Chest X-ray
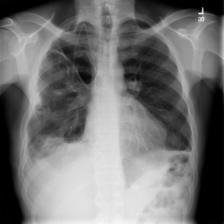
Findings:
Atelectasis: negative
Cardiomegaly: negative
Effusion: negative
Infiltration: negative
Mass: negative
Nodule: negative
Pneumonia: negative
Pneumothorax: positive
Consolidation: negative
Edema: negative
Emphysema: negative
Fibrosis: negative
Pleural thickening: negative
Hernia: negative